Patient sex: M
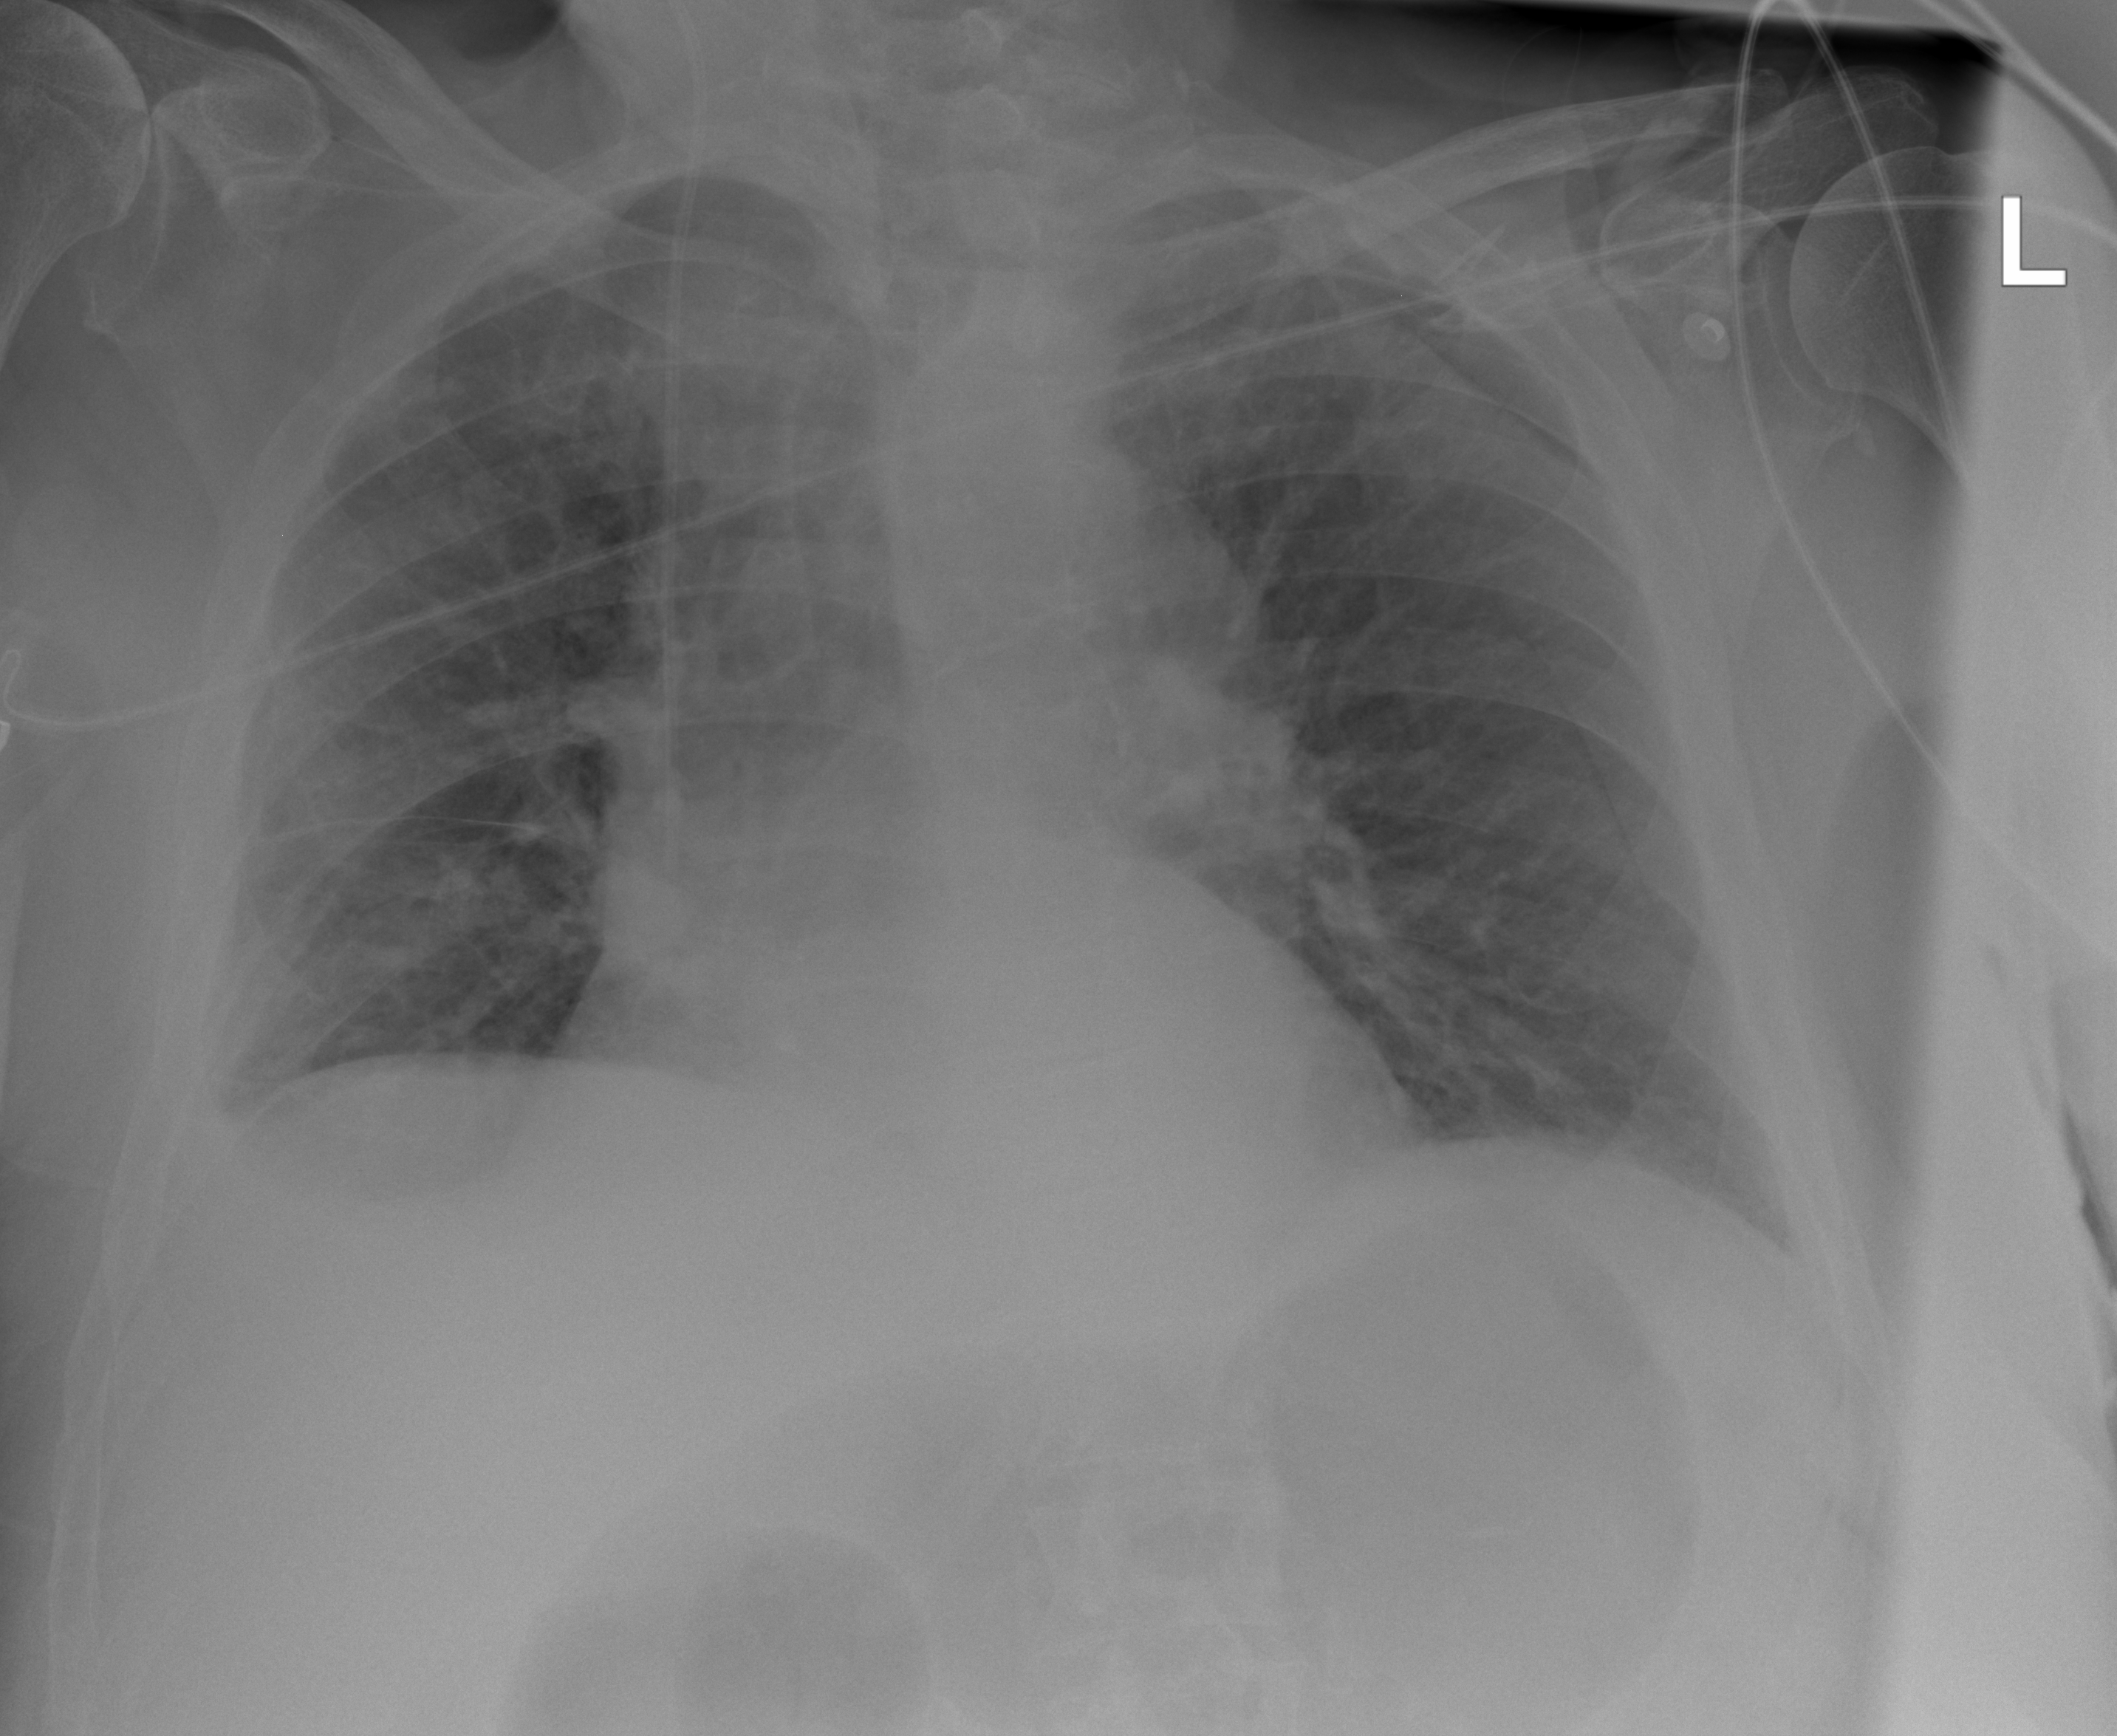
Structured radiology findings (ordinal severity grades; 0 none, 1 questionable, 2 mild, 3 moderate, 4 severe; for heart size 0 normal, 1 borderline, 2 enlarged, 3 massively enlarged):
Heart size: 1
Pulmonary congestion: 0
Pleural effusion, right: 0
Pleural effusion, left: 0
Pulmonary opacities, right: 0
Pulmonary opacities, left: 0
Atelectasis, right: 2
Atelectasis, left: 2